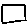
Label: square